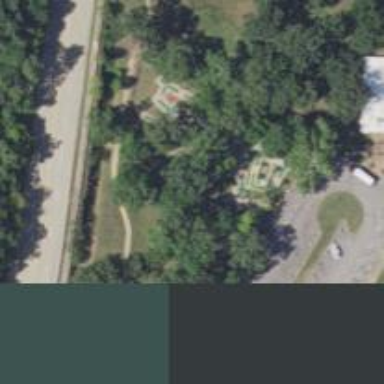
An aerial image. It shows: Miniature golf course.